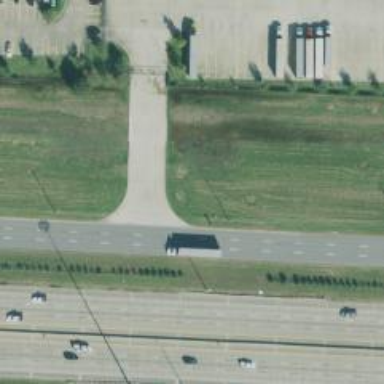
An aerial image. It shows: Secondary road with frontage road.